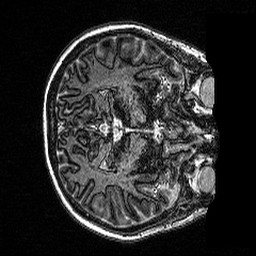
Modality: MP2RAGE
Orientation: axial
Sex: female
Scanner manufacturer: siemens
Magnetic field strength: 3 T
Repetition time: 5 s
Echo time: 0.00292 s